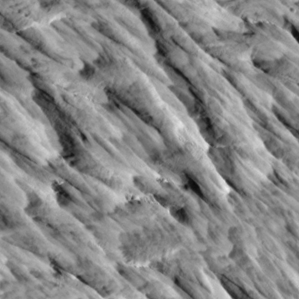
Label: non_frost